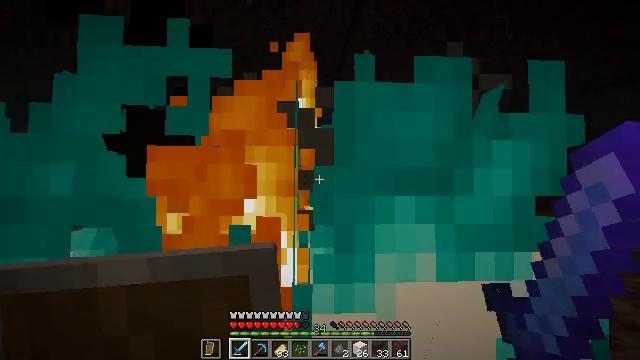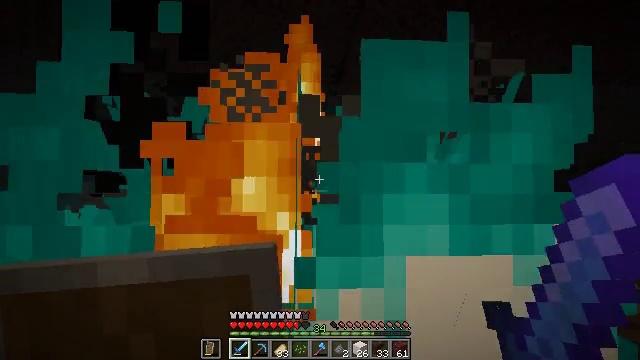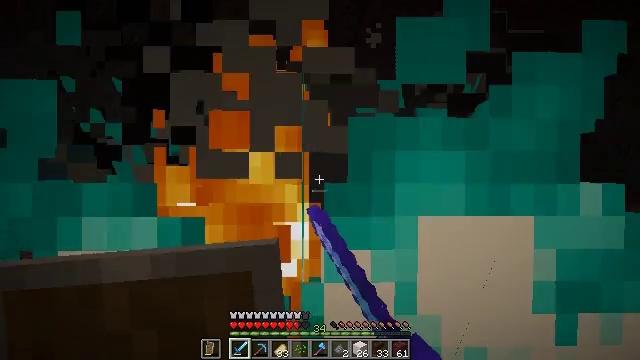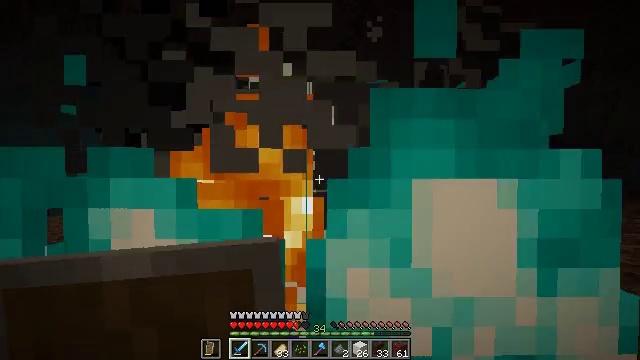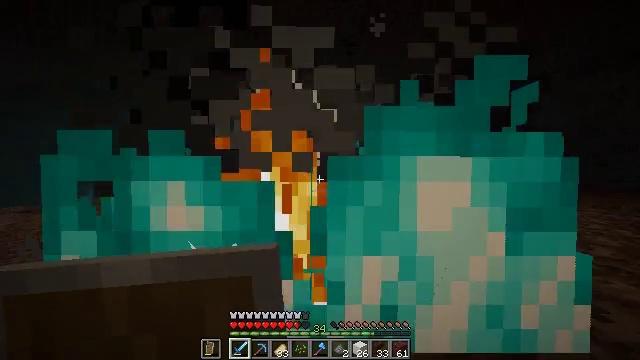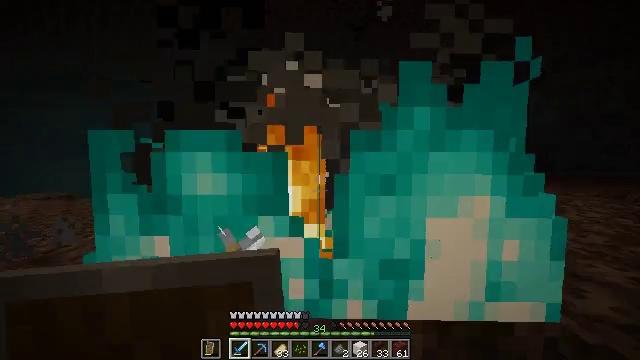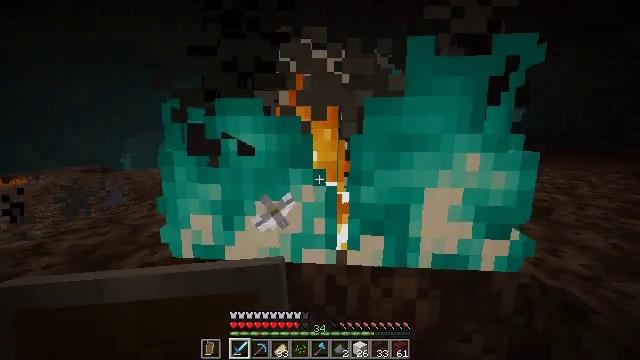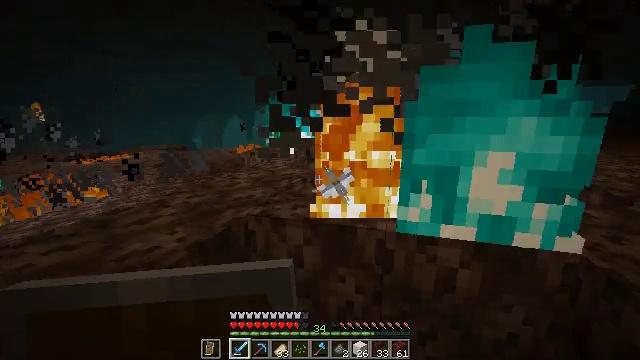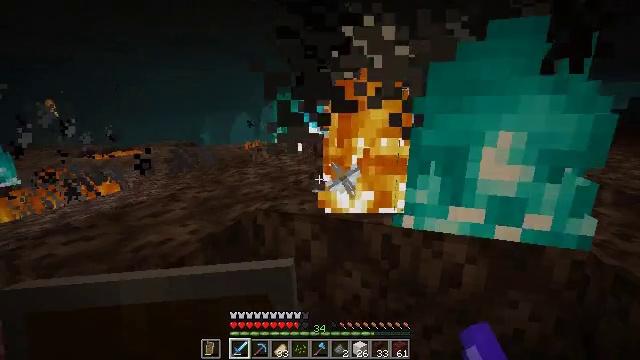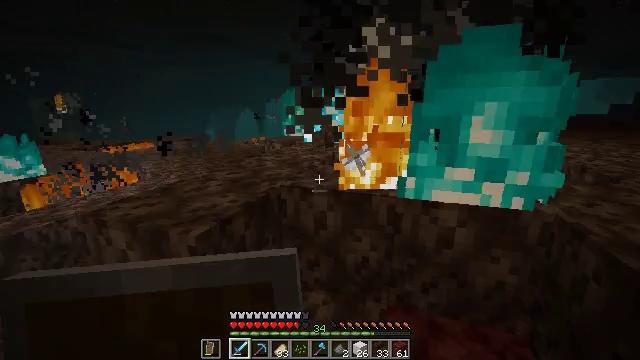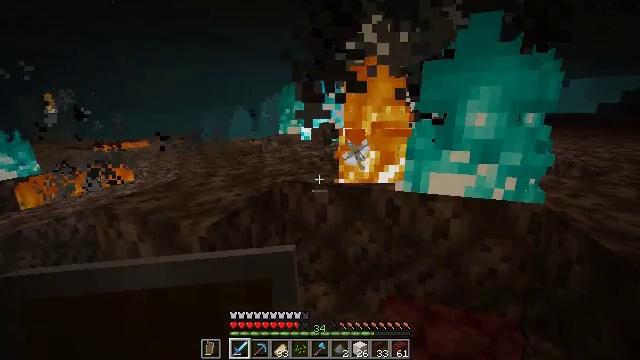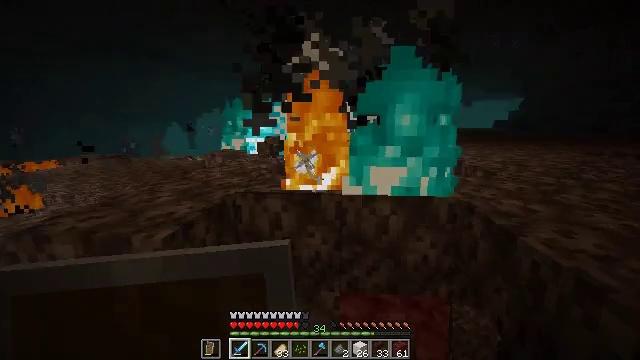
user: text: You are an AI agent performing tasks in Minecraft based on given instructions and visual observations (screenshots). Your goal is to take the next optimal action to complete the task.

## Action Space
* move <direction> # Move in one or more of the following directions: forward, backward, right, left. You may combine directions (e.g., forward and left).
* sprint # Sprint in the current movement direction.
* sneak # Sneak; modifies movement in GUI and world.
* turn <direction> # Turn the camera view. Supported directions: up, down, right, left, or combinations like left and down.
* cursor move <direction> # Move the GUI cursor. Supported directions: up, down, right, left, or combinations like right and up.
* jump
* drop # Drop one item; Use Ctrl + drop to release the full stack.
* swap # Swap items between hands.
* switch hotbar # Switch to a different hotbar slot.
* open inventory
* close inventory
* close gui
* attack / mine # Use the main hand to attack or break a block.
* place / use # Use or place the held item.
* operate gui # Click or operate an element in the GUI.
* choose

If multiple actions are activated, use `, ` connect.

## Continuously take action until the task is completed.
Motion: motion action
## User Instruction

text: Clear the area by removing soul fire.
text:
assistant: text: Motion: attack / mine
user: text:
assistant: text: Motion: move back, turn left and down, attack / mine
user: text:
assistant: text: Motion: move back
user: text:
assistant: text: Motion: move back, attack / mine
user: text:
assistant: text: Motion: move back, turn left and down, attack / mine
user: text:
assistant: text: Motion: move back, turn left and down
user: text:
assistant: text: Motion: move back, turn left and down, attack / mine
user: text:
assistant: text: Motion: move back, turn left, attack / mine
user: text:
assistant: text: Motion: move back and move left, turn down
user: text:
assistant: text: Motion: move back and move left, turn right, attack / mine
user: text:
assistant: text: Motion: move back, turn right and up, attack / mine
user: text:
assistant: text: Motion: attack / mine